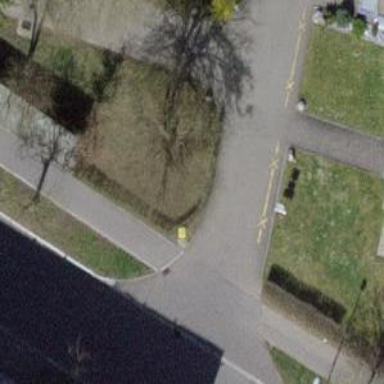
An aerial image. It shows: Post box.